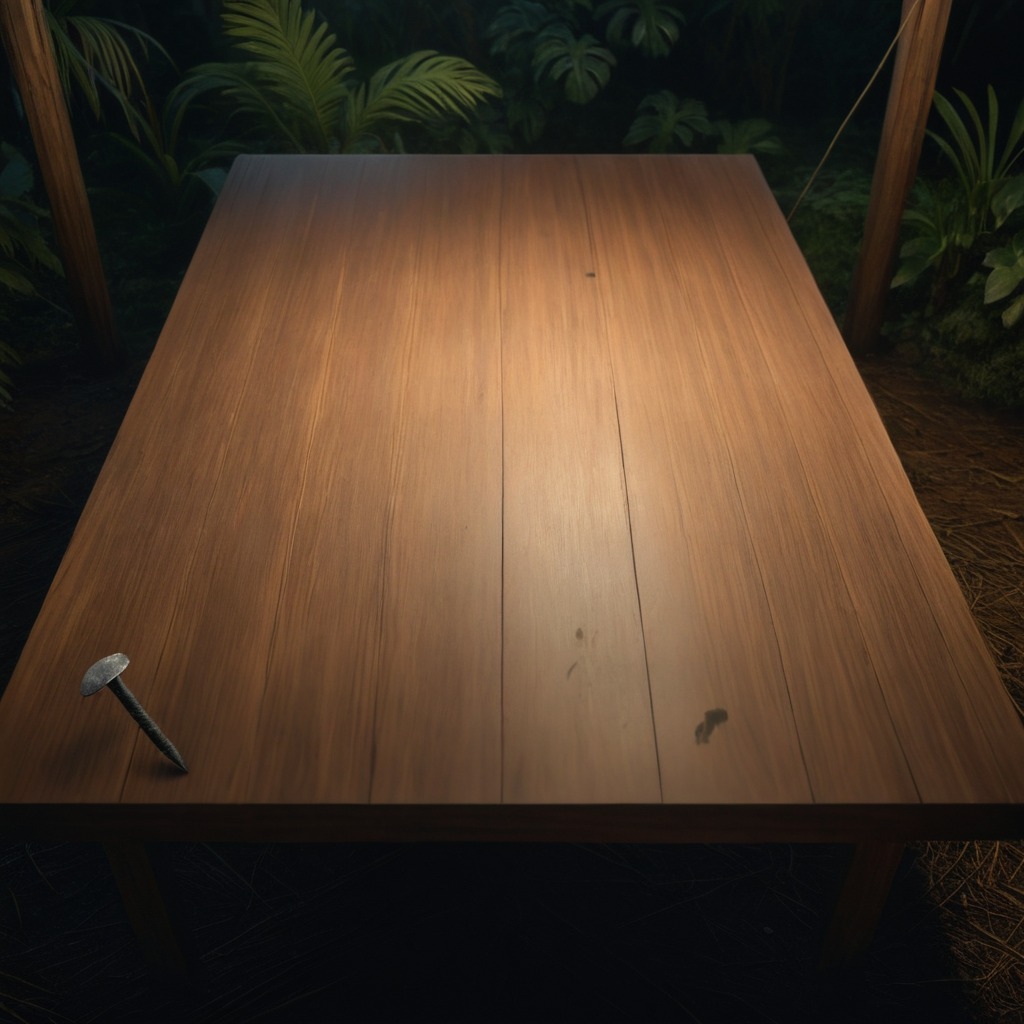
A iron nail is lying on the wooden table inside a jungle field workshop tent at night.